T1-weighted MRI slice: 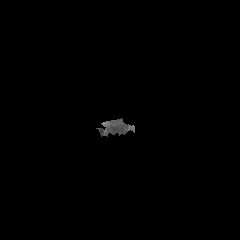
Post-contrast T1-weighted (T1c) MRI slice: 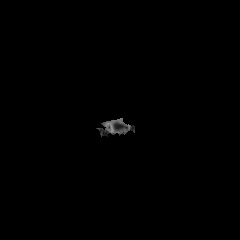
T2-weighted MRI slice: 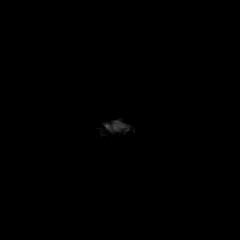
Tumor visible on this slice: no